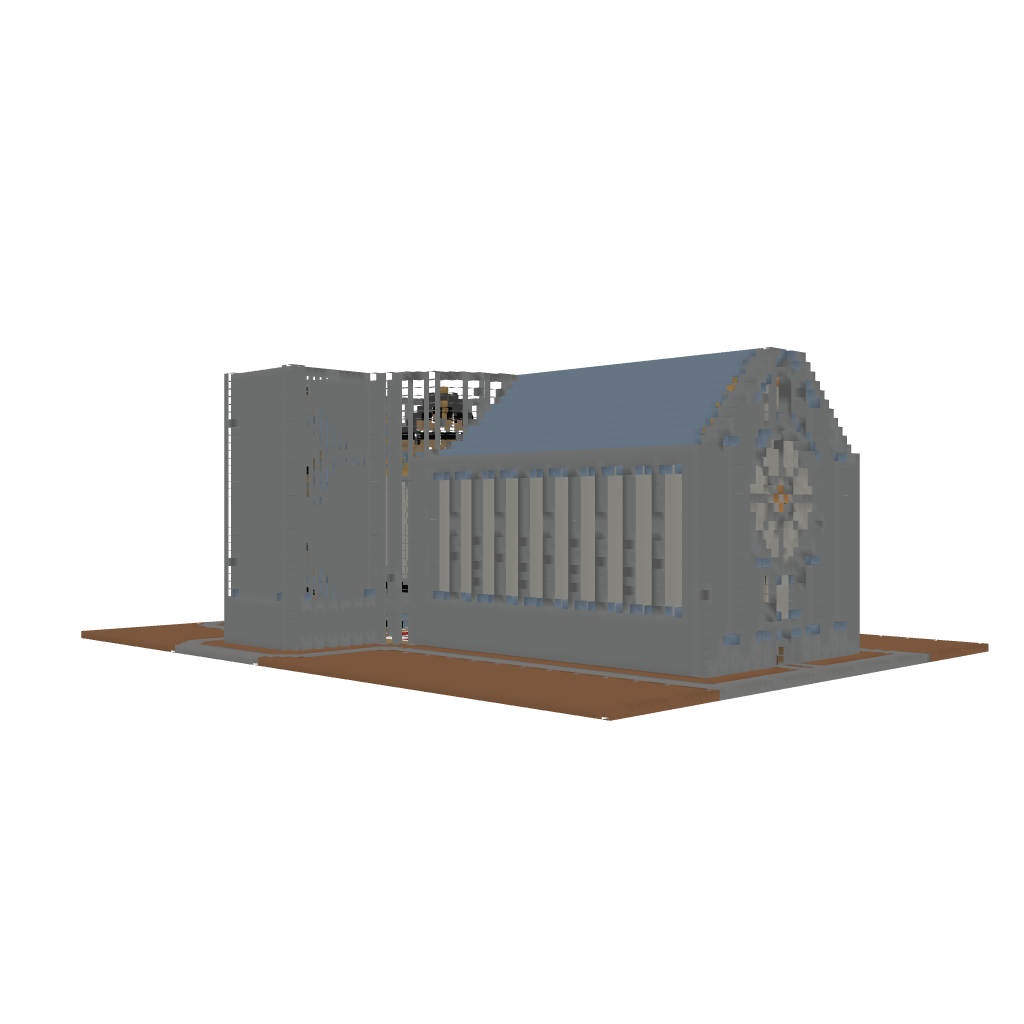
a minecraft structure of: cathedral 3